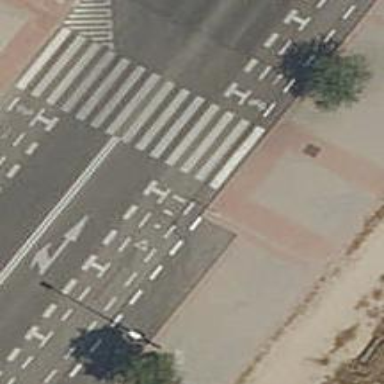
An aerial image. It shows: Sidewalk.